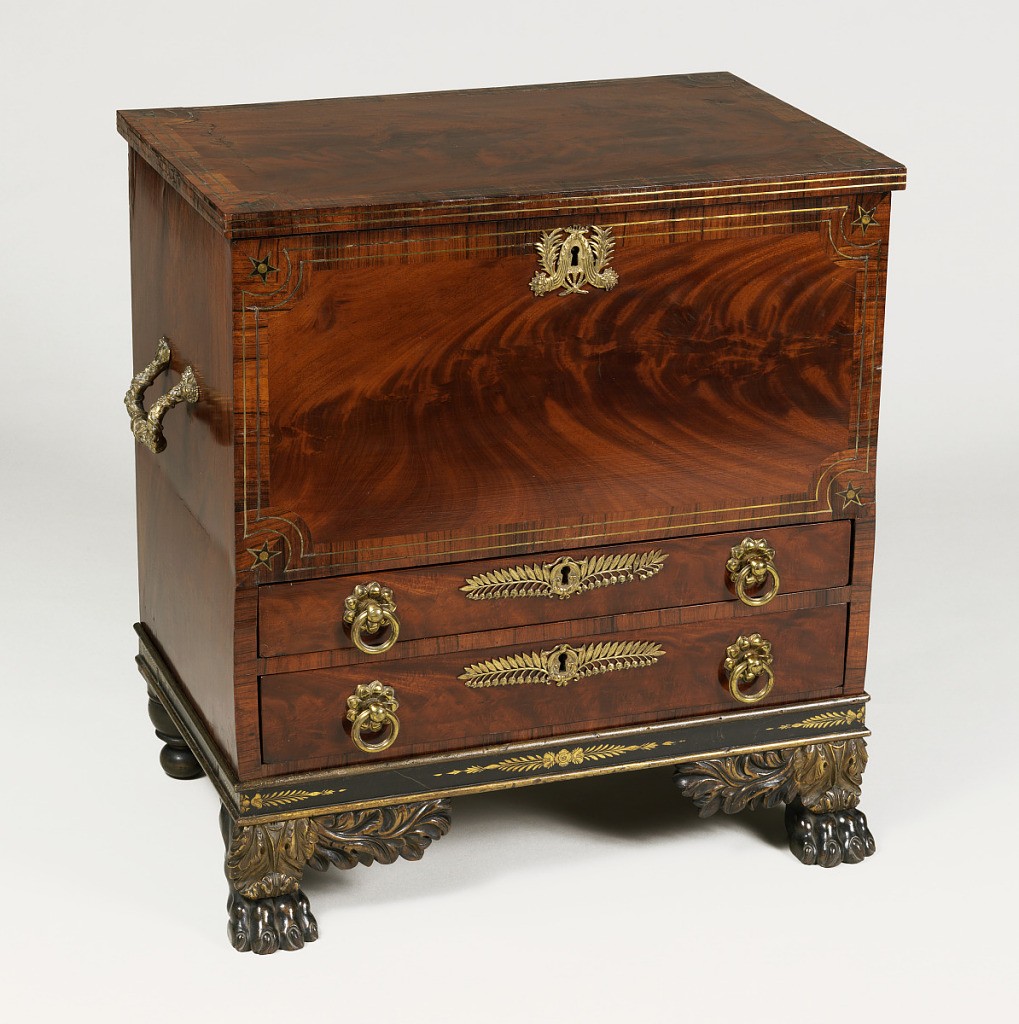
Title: Chest
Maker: Unknown
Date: ca. 1825
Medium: Mahogany, brass, gilt bronze
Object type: Chest
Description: Upright, rectangular form; veneered surface with two drawers surmounted by a drop front panel with inlay of light wood bands around edges, stars at corners and gilt bronze escutcheon in form of trophy; drawers with gilt bronze circular pulls and lily-of-the-valley escutcheons; rectangular gilt bronze handles on left and right side; two paw feet with gilt foliate decoration in front; turned rear feet.